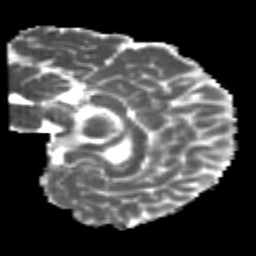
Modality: MD
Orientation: sagittal
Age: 21
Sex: male
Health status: healthy
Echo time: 0.074 s